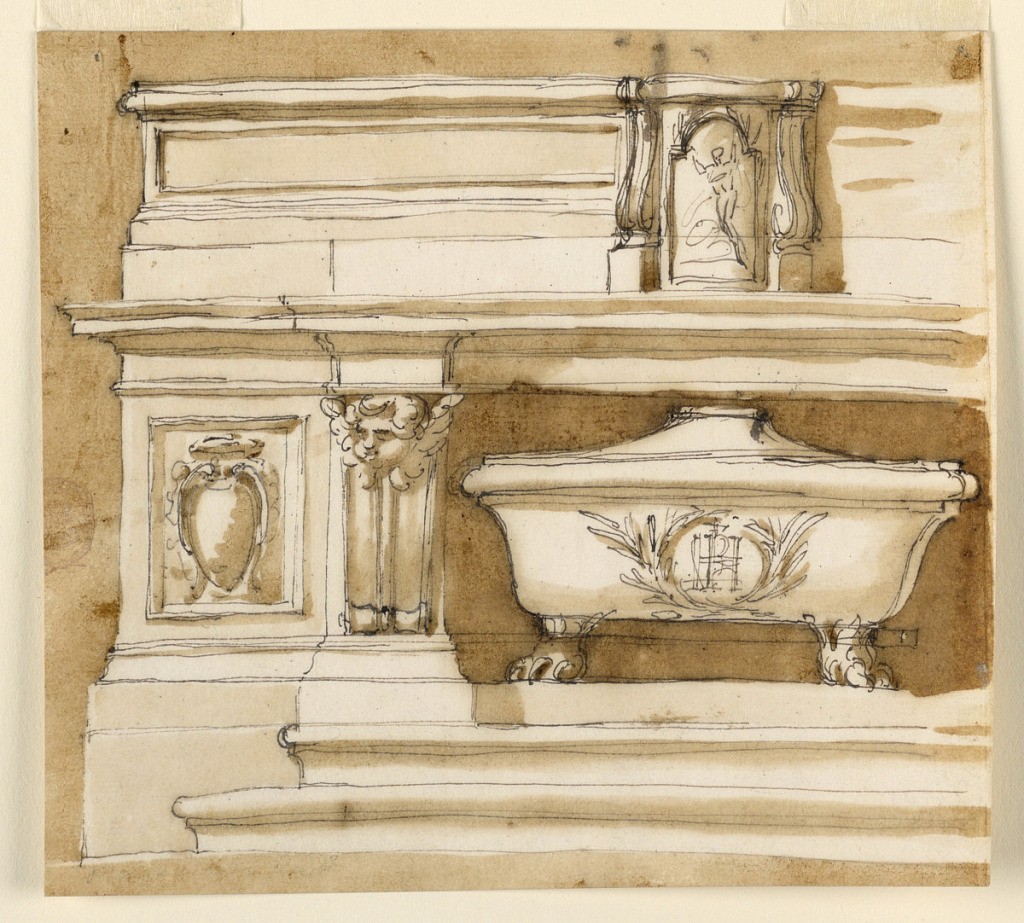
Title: Altar
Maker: Giuseppe Barberi, Italian, 1746–1809
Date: n.d.
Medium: Pen and brown ink, brush and brown wash
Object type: Drawing
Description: Horizontal rectangle. The left side. A variation of the altar in 1938-88-1373. The main differences are: the sepulchrum has bathtub shape, with a nearly pointed cover, and lion feet as supports. It stands upon a base, in the full width of the hollow. A cherub is on top of the volute beside. The tabernacle is in the middle of the furniture, without being separated from teh lateral parts. The moldings of the furniture have different proportions. The general shape of teh tabernacle and of its decoration is similar to 1938-88-1374, without the cherub. The monogram has a particular shape. Usual background.